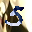
Label: 5